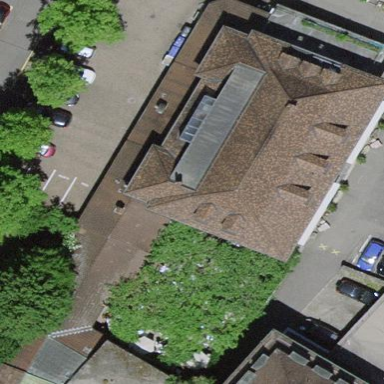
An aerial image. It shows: Hotel building with hipped roof shape.